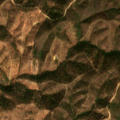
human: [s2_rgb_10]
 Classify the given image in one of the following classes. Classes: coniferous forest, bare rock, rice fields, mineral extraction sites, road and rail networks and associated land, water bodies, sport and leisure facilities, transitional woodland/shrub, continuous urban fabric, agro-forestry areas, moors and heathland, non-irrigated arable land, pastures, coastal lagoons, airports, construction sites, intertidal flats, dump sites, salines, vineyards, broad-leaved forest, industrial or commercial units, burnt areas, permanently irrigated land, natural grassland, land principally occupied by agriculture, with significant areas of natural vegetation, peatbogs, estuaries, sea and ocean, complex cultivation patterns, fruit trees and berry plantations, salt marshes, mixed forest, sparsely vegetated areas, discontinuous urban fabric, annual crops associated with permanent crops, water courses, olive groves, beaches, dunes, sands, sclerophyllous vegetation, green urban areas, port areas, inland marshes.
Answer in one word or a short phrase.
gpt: land principally occupied by agriculture, with significant areas of natural vegetation, broad-leaved forest, transitional woodland/shrub